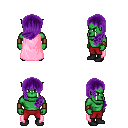
a pixel art fantasy rpg character, male body template, orc, green skin, pink cape, red pants, purple left-swept hairstyle, leather bracers, black shoes, four views (front, back, left, right), 2x2 character sprite sheet, small pixel art, hard edges, no anti-aliasing